Interaction volume radius: 5 \u00c5
Interaction volume height: 10 \u00c5
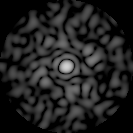
Disorder parameter: 0.8372